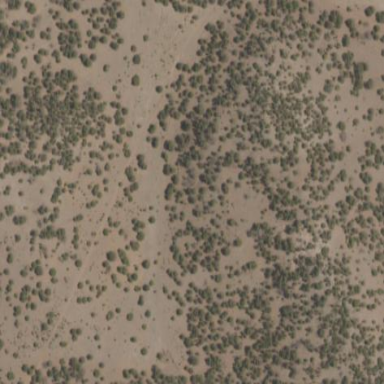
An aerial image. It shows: Patch of scrub vegetation.